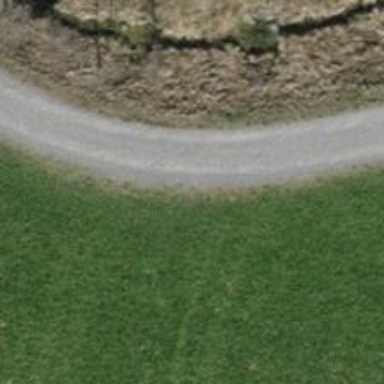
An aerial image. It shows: Compacted track with grade2 surface.